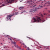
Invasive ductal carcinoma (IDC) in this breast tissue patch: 0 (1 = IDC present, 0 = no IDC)